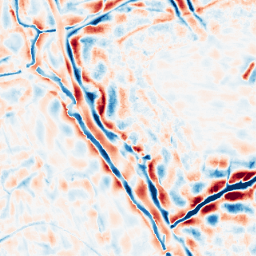
Category: wavelet
Decomposition family: wavelet_dwt
Decomposition parameters: wavelet: db8
level: 4
Upsampling method: sinc_blackman
Upsampling parameters: scale: 2
kernel_size: 4
Upsampling scale: 2